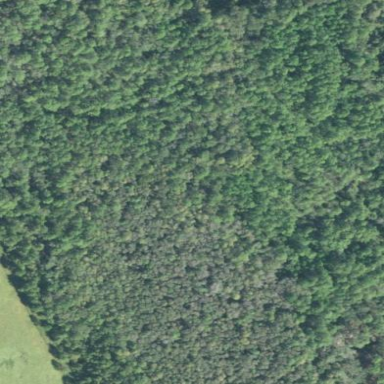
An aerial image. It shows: Mixed woodland with various types of leaves.